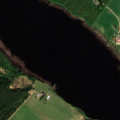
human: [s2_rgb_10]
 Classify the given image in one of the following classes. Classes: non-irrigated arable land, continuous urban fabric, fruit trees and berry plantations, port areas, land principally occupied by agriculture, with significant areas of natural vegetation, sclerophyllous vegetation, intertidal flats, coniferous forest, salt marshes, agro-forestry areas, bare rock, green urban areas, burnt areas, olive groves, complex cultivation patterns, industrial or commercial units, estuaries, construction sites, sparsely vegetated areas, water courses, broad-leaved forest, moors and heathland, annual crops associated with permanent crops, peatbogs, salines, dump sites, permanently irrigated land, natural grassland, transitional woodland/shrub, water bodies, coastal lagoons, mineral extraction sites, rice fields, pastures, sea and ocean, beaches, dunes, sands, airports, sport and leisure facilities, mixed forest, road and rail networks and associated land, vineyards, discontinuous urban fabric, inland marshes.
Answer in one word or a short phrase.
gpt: non-irrigated arable land, land principally occupied by agriculture, with significant areas of natural vegetation, mixed forest, transitional woodland/shrub, water bodies